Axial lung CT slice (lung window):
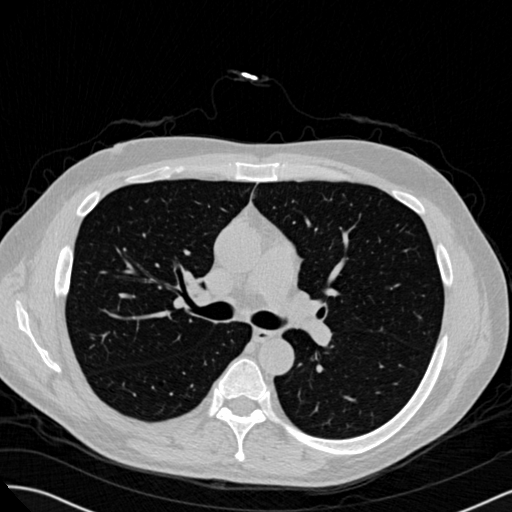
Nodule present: no